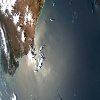
Label: water